Question: I'm drawing a graph then add some button/label/textbox for input data. But the button on main layout is't show up. how to add button to a View (Because i draw graph using canvas on a View)
here is draw canvas class
'''
public class DrawCross extends View {
Paint paint = new Paint();
public DrawCross(Context context) {
super(context);
paint.setColor(Color.BLACK);
Button btn = new Button(context);
}
@Override
public void onDraw(Canvas canvas){
canvas.drawLine(250, 450, 250, 20, paint);
canvas.drawLine(245, 25, 250, 20, paint);
canvas.drawLine(250, 20, 255, 25, paint);
canvas.drawLine(20, 300, 400, 300, paint);
canvas.drawLine(395, 295, 400, 300, paint);
canvas.drawLine(400, 300, 395, 305, paint);
}
}
'''
this is main class
'''
public class MainActivity extends Activity {
DrawCross drawView;
@Override
protected void onCreate(Bundle savedInstanceState){
super.onCreate(savedInstanceState);
setContentView(R.layout.activity_main);
drawView = new DrawCross(this);
setContentView(drawView);
}
@Override
public boolean onCreateOptionsMenu(Menu menu){
getMenuInflater().inflate(R.menu.main, menu);
return true;
}
}
'''
Fixed:
DrawCross class:
'''
public class DrawCross extends View {
Paint paint = new Paint();
public DrawCross(Context context) {
super(context);
}
@Override
public void onDraw(Canvas canvas){
canvas.drawLine(250, 450, 250, 20, paint);
canvas.drawLine(245, 25, 250, 20, paint);
canvas.drawLine(250, 20, 255, 25, paint);
canvas.drawLine(20, 300, 400, 300, paint);
canvas.drawLine(395, 295, 400, 300, paint);
canvas.drawLine(400, 300, 395, 305, paint);
}
}
'''
main class:
'''
public class MainActivity extends Activity {
DrawCross drawView;
@Override
protected void onCreate(Bundle savedInstanceState){
super.onCreate(savedInstanceState);
setContentView(R.layout.activity_main);
}
@Override
public boolean onCreateOptionsMenu(Menu menu){
getMenuInflater().inflate(R.menu.main, menu);
return true;
}
}
'''
activity_main layout:
'''
<LinearLayout xmlns:android="http://schemas.android.com/apk/res/android"
xmlns:tools="http://schemas.android.com/tools"
android:layout_width="match_parent"
android:layout_height="match_parent"
android:paddingBottom="@dimen/activity_vertical_margin"
android:paddingLeft="@dimen/activity_horizontal_margin"
android:paddingRight="@dimen/activity_horizontal_margin"
android:paddingTop="@dimen/activity_vertical_margin"
tools:context=".MainActivity" >
<LinearLayout
android:layout_width="wrap_content"
android:layout_height="wrap_content"
android:orientation="horizontal" >
<TextView
android:layout_width="wrap_content"
android:layout_height="wrap_content"
android:text="a" />
<EditText
android:layout_width="20dp"
android:layout_height="wrap_content" />
<Button
android:layout_width="wrap_content"
android:layout_height="wrap_content"
android:text="draw" />
</LinearLayout>
<com.example.khibong.DrawCross
android:id="@+id/myView"
android:layout_width="wrap_content"
android:layout_height="wrap_content" />
</LinearLayout>
'''
Manifest
'''
<?xml version="1.0" encoding="utf-8"?>
<manifest xmlns:android="http://schemas.android.com/apk/res/android"
package="com.example.khibong"
android:versionCode="1"
android:versionName="1.0" >
<uses-sdk
android:minSdkVersion="8"
android:targetSdkVersion="17" />
<application
android:allowBackup="true"
android:icon="@drawable/ic_launcher"
android:label="@string/app_name"
android:theme="@style/AppTheme" >
<activity
android:name="com.example.khibong.MainActivity"
android:label="@string/app_name" >
<intent-filter>
<action android:name="android.intent.action.MAIN" />
<category android:name="android.intent.category.LAUNCHER" />
</intent-filter>
</activity>
</application>
</manifest>
'''
and the logcat:
'''
05-12 12:56:16.831: E/Trace(1715): error opening trace file: No such file or directory (2)
05-12 12:56:16.841: D/AndroidRuntime(1715): Shutting down VM
05-12 12:56:16.841: W/dalvikvm(1715): threadid=1: thread exiting with uncaught exception (group=0xb3e28288)
05-12 12:56:16.841: E/AndroidRuntime(1715): FATAL EXCEPTION: main
05-12 12:56:16.841: E/AndroidRuntime(1715): java.lang.RuntimeException: Unable to start activity ComponentInfo{com.example.khibong/com.example.khibong.MainActivity}: android.view.InflateException: Binary XML file line #31: Error inflating class com.example.khibong.DrawCross
05-12 12:56:16.841: E/AndroidRuntime(1715): at android.app.ActivityThread.performLaunchActivity(ActivityThread.java:2059)
05-12 12:56:16.841: E/AndroidRuntime(1715): at android.app.ActivityThread.handleLaunchActivity(ActivityThread.java:2084)
05-12 12:56:16.841: E/AndroidRuntime(1715): at android.app.ActivityThread.access$600(ActivityThread.java:130)
05-12 12:56:16.841: E/AndroidRuntime(1715): at android.app.ActivityThread$H.handleMessage(ActivityThread.java:1195)
05-12 12:56:16.841: E/AndroidRuntime(1715): at android.os.Handler.dispatchMessage(Handler.java:99)
05-12 12:56:16.841: E/AndroidRuntime(1715): at android.os.Looper.loop(Looper.java:137)
05-12 12:56:16.841: E/AndroidRuntime(1715): at android.app.ActivityThread.main(ActivityThread.java:4745)
05-12 12:56:16.841: E/AndroidRuntime(1715): at java.lang.reflect.Method.invokeNative(Native Method)
05-12 12:56:16.841: E/AndroidRuntime(1715): at java.lang.reflect.Method.invoke(Method.java:511)
05-12 12:56:16.841: E/AndroidRuntime(1715): at com.android.internal.os.ZygoteInit$MethodAndArgsCaller.run(ZygoteInit.java:786)
05-12 12:56:16.841: E/AndroidRuntime(1715): at com.android.internal.os.ZygoteInit.main(ZygoteInit.java:553)
05-12 12:56:16.841: E/AndroidRuntime(1715): at dalvik.system.NativeStart.main(Native Method)
05-12 12:56:16.841: E/AndroidRuntime(1715): Caused by: android.view.InflateException: Binary XML file line #31: Error inflating class com.example.khibong.DrawCross
05-12 12:56:16.841: E/AndroidRuntime(1715): at android.view.LayoutInflater.createView(LayoutInflater.java:596)
05-12 12:56:16.841: E/AndroidRuntime(1715): at android.view.LayoutInflater.createViewFromTag(LayoutInflater.java:687)
05-12 12:56:16.841: E/AndroidRuntime(1715): at android.view.LayoutInflater.rInflate(LayoutInflater.java:746)
05-12 12:56:16.841: E/AndroidRuntime(1715): at android.view.LayoutInflater.inflate(LayoutInflater.java:489)
05-12 12:56:16.841: E/AndroidRuntime(1715): at android.view.LayoutInflater.inflate(LayoutInflater.java:396)
05-12 12:56:16.841: E/AndroidRuntime(1715): at android.view.LayoutInflater.inflate(LayoutInflater.java:352)
05-12 12:56:16.841: E/AndroidRuntime(1715): at com.android.internal.policy.impl.PhoneWindow.setContentView(PhoneWindow.java:256)
05-12 12:56:16.841: E/AndroidRuntime(1715): at android.app.Activity.setContentView(Activity.java:1867)
05-12 12:56:16.841: E/AndroidRuntime(1715): at com.example.khibong.MainActivity.onCreate(MainActivity.java:18)
05-12 12:56:16.841: E/AndroidRuntime(1715): at android.app.Activity.performCreate(Activity.java:5008)
05-12 12:56:16.841: E/AndroidRuntime(1715): at android.app.Instrumentation.callActivityOnCreate(Instrumentation.java:1079)
05-12 12:56:16.841: E/AndroidRuntime(1715): at android.app.ActivityThread.performLaunchActivity(ActivityThread.java:2023)
05-12 12:56:16.841: E/AndroidRuntime(1715): ... 11 more
05-12 12:56:16.841: E/AndroidRuntime(1715): Caused by: java.lang.NoSuchMethodException: <init> [class android.content.Context, interface android.util.AttributeSet]
05-12 12:56:16.841: E/AndroidRuntime(1715): at java.lang.Class.getConstructorOrMethod(Class.java:460)
05-12 12:56:16.841: E/AndroidRuntime(1715): at java.lang.Class.getConstructor(Class.java:431)
05-12 12:56:16.841: E/AndroidRuntime(1715): at android.view.LayoutInflater.createView(LayoutInflater.java:561)
05-12 12:56:16.841: E/AndroidRuntime(1715): ... 22 more
'''

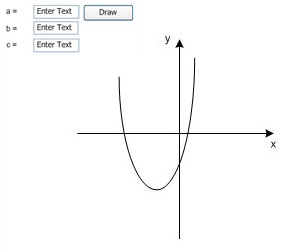
Answer: I try your earlier DrawCross and it does what you want but it is a little bit ugly. You have to set the baseline to make it look nice
'''
public class MainActivity extends Activity {
DrawCross drawView;
@Override
protected void onCreate(Bundle savedInstanceState){
super.onCreate(savedInstanceState);
setContentView(R.layout.activity_main);
DrawCross drawCross = new DrawCross(this);
LinearLayout layout1 = (LinearLayout) findViewById(R.id.drawcross);
layout1.addView(drawCross);
}
@Override
public boolean onCreateOptionsMenu(Menu menu){
getMenuInflater().inflate(R.menu.main, menu);
return true;
}
}
'''
XML
'''
<?xml version="1.0" encoding="UTF-8"?>
<LinearLayout xmlns:android="http://schemas.android.com/apk/res/android"
android:id="@+id/main_layout"
android:layout_width="match_parent"
android:layout_height="match_parent"
android:weightSum="10"
android:orientation="vertical" >
<LinearLayout
android:layout_width="match_parent"
android:layout_height="0dp"
android:layout_weight="1"
android:orientation="horizontal" >
<TextView
android:id="@+id/textview1"
android:layout_width="wrap_content"
android:layout_height="wrap_content"
android:text="label1" />
<EditText
android:layout_width="wrap_content"
android:layout_height="wrap_content"
android:layout_alignBaseline="@id/textview1" />
<Button
android:layout_width="wrap_content"
android:layout_height="wrap_content"
android:text="Draw" />
</LinearLayout>
<LinearLayout
android:layout_width="match_parent"
android:layout_height="0dp"
android:layout_weight="1"
android:orientation="horizontal" >
<TextView
android:layout_width="wrap_content"
android:layout_height="wrap_content"
android:text="label2" />
<EditText
android:layout_width="wrap_content"
android:layout_height="wrap_content" />
</LinearLayout>
<LinearLayout
android:layout_width="match_parent"
android:layout_height="0dp"
android:layout_weight="1"
android:orientation="horizontal" >
<TextView
android:layout_width="wrap_content"
android:layout_height="wrap_content"
android:text="label3" />
<EditText
android:layout_width="wrap_content"
android:layout_height="wrap_content" />
</LinearLayout>
<LinearLayout
android:id="@+id/drawcross"
android:layout_width="match_parent"
android:layout_height="0dp"
android:layout_weight="7"
android:orientation="horizontal" >
</LinearLayout>
</LinearLayout>
'''